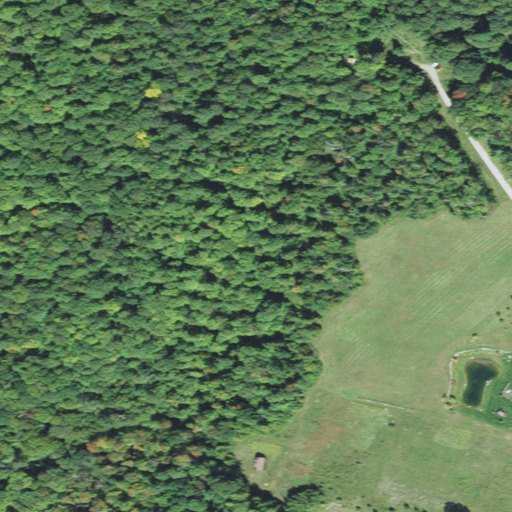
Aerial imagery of valley in Vermont named Cook Hollow containing deciduous forest, shrub, open development, pasture, and low intensity development